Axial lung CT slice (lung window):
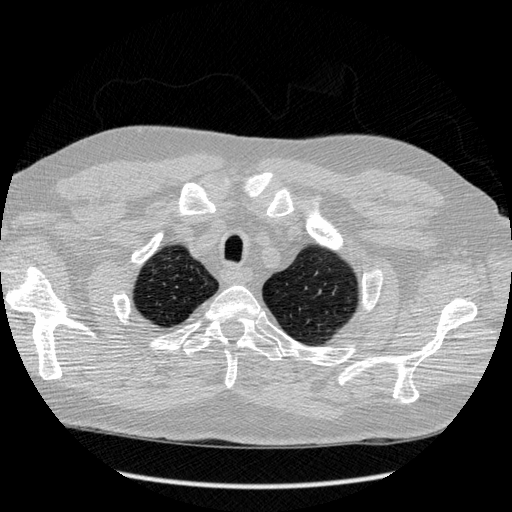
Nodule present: no